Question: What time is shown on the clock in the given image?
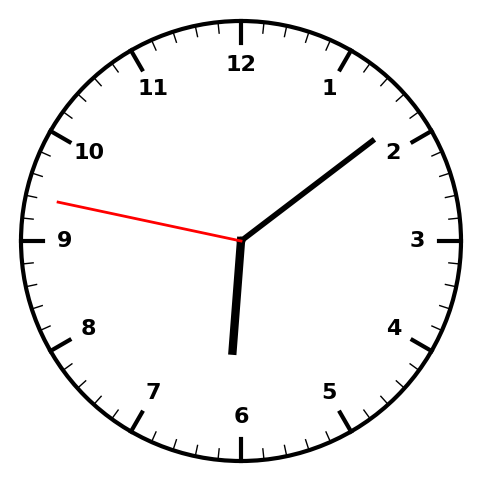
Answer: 06:08:47